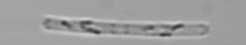
Label: Cerataulina_pelagica